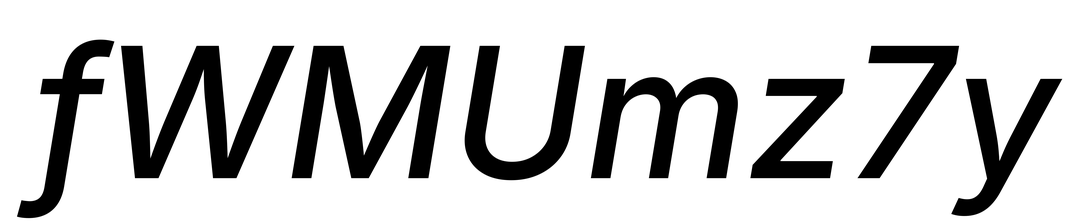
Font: Inter-Italic_Medium_Italic